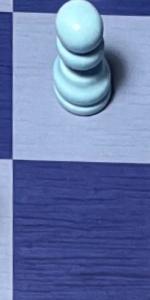
Label: Empty